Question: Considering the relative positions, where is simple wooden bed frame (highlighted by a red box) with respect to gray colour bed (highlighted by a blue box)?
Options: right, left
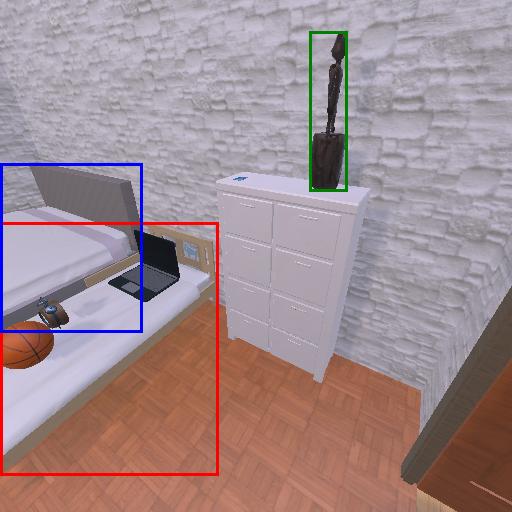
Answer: right